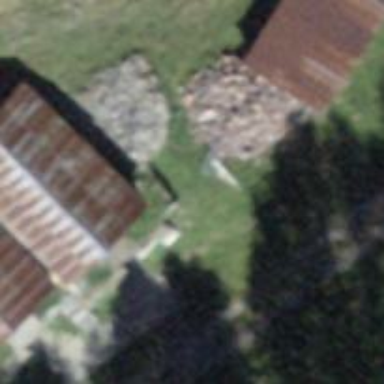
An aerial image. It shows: Retaining wall.